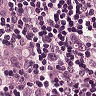
Metastatic tissue present: yes